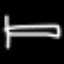
Label: bed